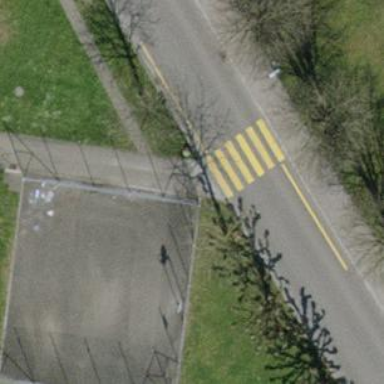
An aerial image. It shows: Marked road crossing with visible crossing markings.